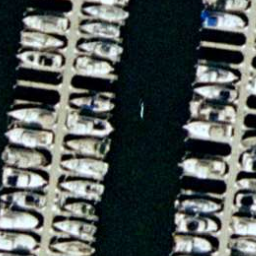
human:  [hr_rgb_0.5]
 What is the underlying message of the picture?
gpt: harbor